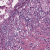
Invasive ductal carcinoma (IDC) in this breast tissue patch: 0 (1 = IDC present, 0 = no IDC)